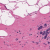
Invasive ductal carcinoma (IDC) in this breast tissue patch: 0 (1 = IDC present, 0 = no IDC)